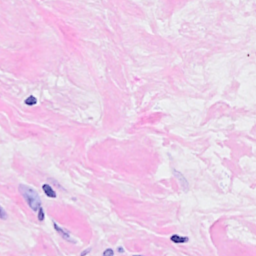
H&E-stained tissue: Breast